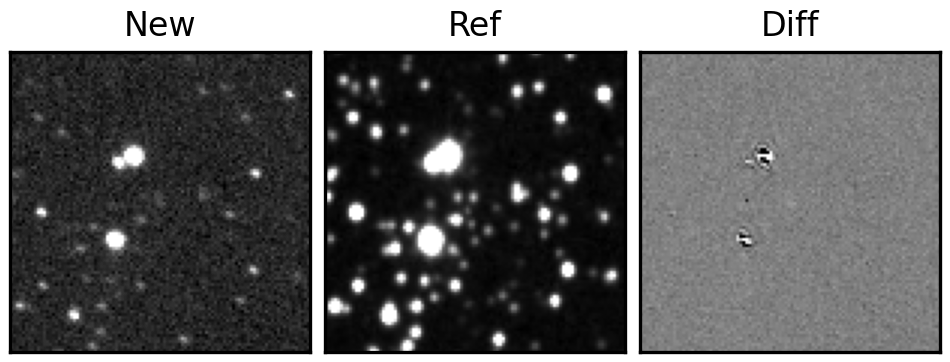
Label: real